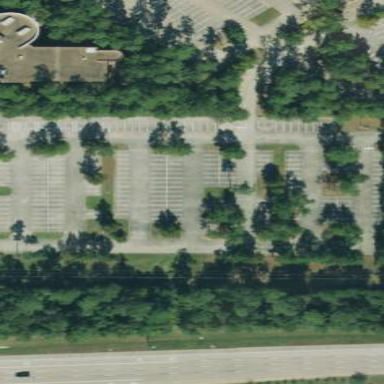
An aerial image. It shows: Parking area with surface.